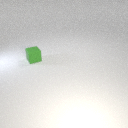
small green rubber cube